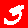
Digit: 3